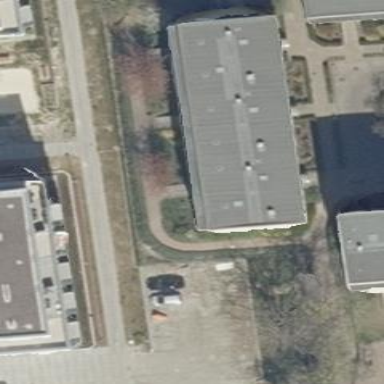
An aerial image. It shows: Apartment building with flat roof.